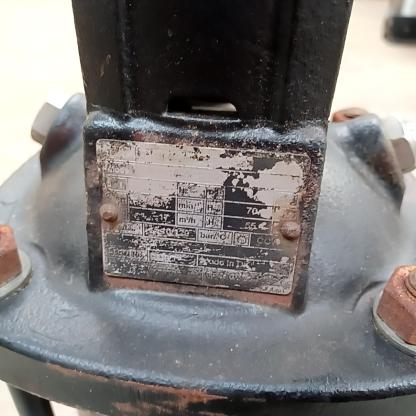
Klasa: tabliczka-znamionowa